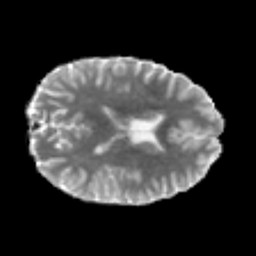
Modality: MD
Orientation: axial
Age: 25
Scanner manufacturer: philips
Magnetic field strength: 3 T
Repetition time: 8.6 s
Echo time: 0.127 s